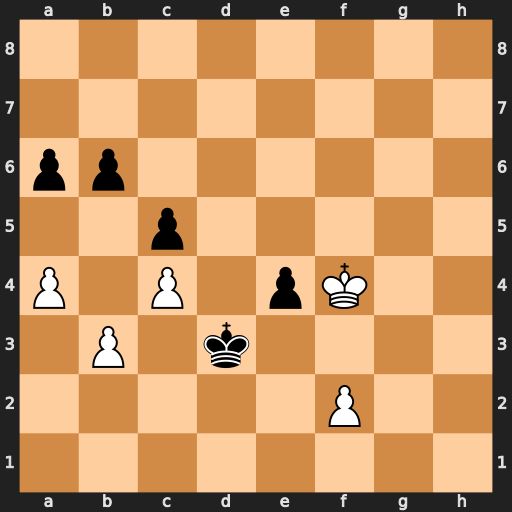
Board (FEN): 8/8/pp6/2p5/P1P1pK2/1P1k4/5P2/8
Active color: w
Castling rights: -
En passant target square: -
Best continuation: Ke5 e3 fxe3